Field crop: maize
Growth stage: 2
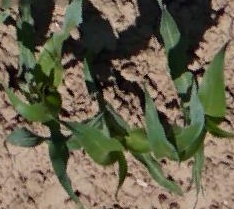
Species: maize